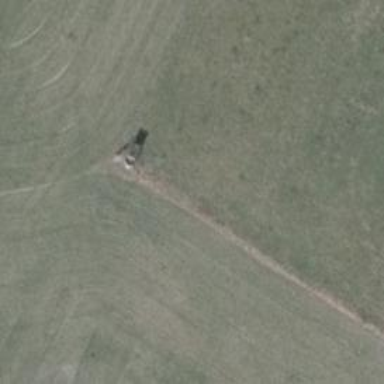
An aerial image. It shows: Hunting stand.